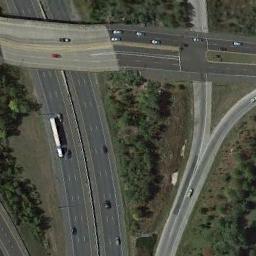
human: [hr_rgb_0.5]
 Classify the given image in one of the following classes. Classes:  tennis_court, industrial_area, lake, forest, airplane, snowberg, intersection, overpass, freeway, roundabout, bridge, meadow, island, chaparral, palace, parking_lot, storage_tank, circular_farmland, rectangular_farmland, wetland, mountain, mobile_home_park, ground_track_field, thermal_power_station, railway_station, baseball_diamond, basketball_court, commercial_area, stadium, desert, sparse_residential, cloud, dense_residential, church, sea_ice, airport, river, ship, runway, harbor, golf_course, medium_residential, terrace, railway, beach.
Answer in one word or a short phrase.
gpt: overpass